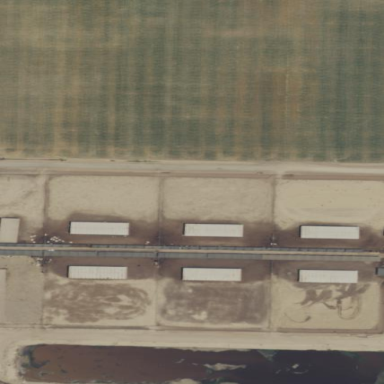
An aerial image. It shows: Farmyard area.